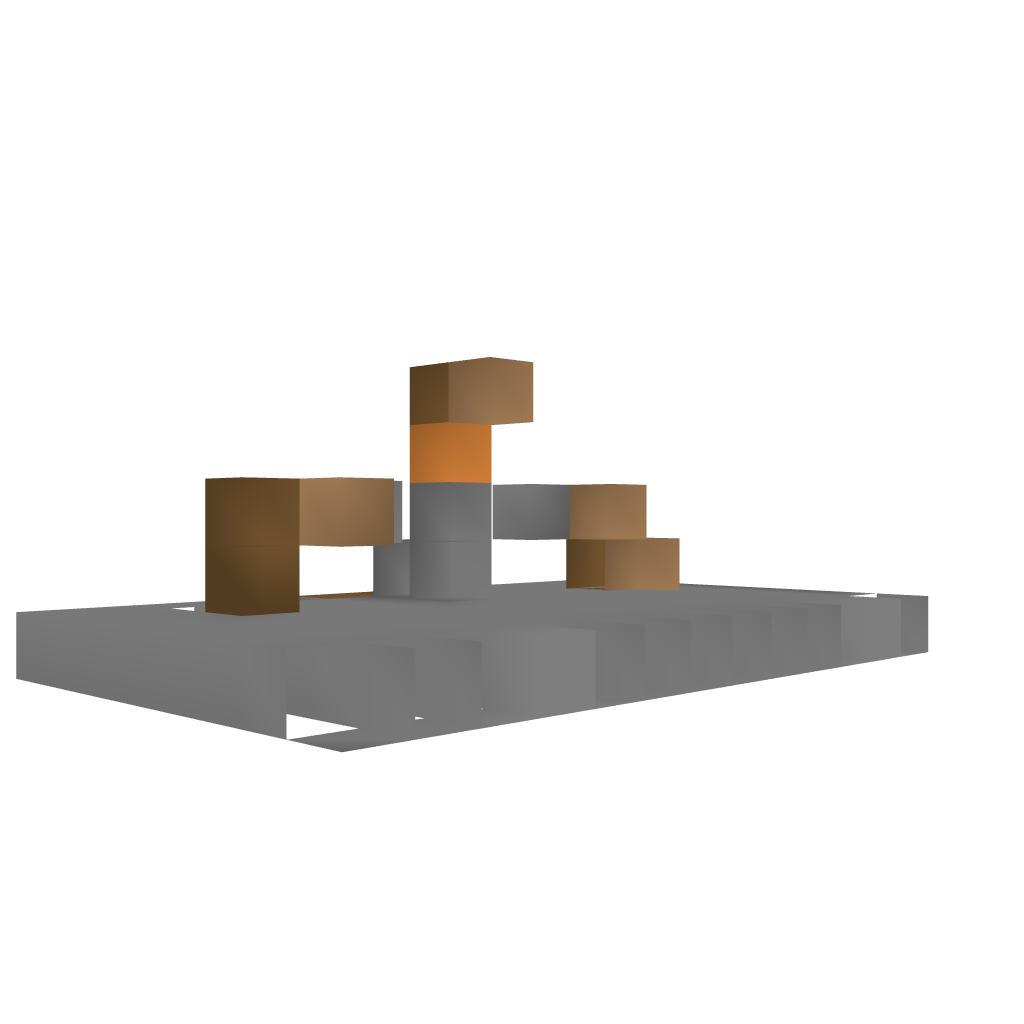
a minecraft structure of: Iron Golem Self Builder bad low quality